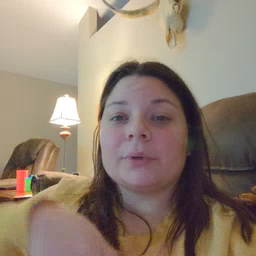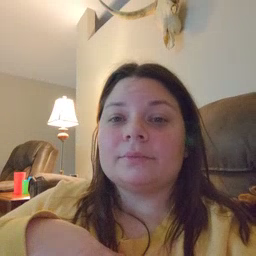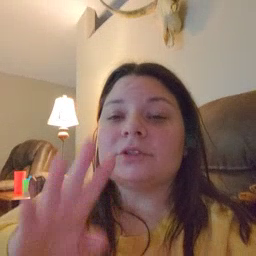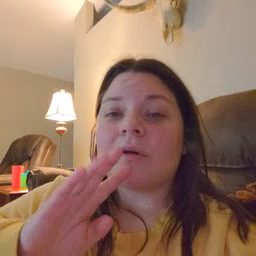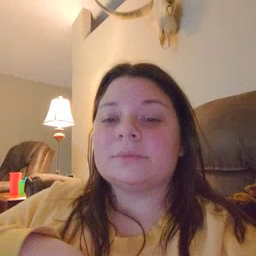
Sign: talk